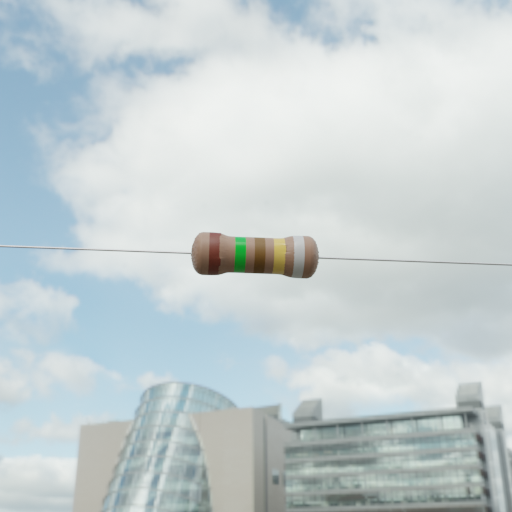
Resistor colour bands (in order): brown, green, brown, gold, silver